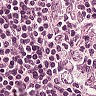
Metastatic tissue present: no